Question: I was just reading about the difference between the 'Literal' control and the 'Localize'
I know this question was already asked <URL> but the response proposed there does not work in my case.
According to MSDN:
> The Localize control is used at design time to distinguish static text that can be localized from other static text.
My current understanding between the 'Localize' and 'Literal' controls is that the former renders a default value at design time in Visual Studio while the latter will render .
I created a small page to prove this and I cannot find any difference this is why I have tried:
'''
<div><asp:Localize ID="Localize1" Text="<%$Resources: Resource, String1 %>" runat="server" >String1</asp:Localize></div>
<div><asp:Literal ID="Literal1" Text="<%$Resources: Resource, String1 %>" runat="server" >String1</asp:Literal></div>
<div><asp:Label ID="Label1" Text="<%$Resources: Resource, String1 %>" runat="server" >String1</asp:Label></div>
'''
The above code renders as follows:
'''
<div>ploop</div>
<div>ploop</div>
<div><span id="Label1">ploop</span></div>
'''
So far so good, but I was hoping to spot a difference in Visual Studio at design time but I didn't, this is the Visual Studio output

As an additional note, I know that when working with resources I could use (when working with local resources), to use a default value at design time. Example:
'''
<asp:Label ID="Label1" runat="server" meta:resourcekey="Label1Resource1"
Text="Label"></asp:Label>
'''
Using the above code I get the text rendered at design time in Visual Studio as expected.
So what's the difference between the 'Literal' and the 'Localize' controls?, What am I missing?
Note: I tested using a Website and a Web application
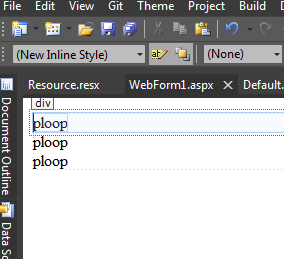
Answer: As you quoted, they are .
The only difference is that one is a Localize. That's it. That would enable to treat the Literal differently, if they wanted to. But again: they are identical.
It's essentially just a marker class.